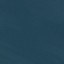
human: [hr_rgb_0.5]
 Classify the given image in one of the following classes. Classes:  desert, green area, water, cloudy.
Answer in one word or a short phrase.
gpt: water